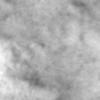
Label: no_change